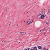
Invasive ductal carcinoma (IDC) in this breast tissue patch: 0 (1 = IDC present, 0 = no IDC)